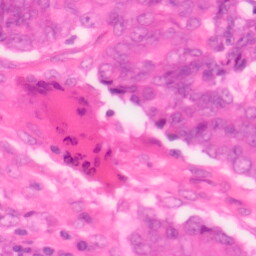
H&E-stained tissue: Colon